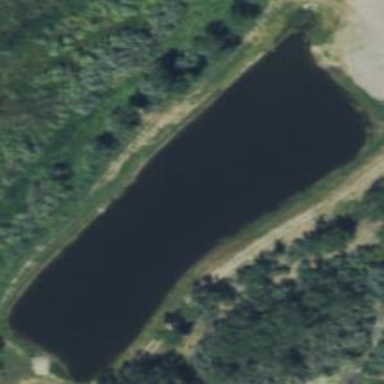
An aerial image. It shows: Peaceful pond surrounded by nature.